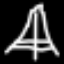
Label: The Eiffel Tower